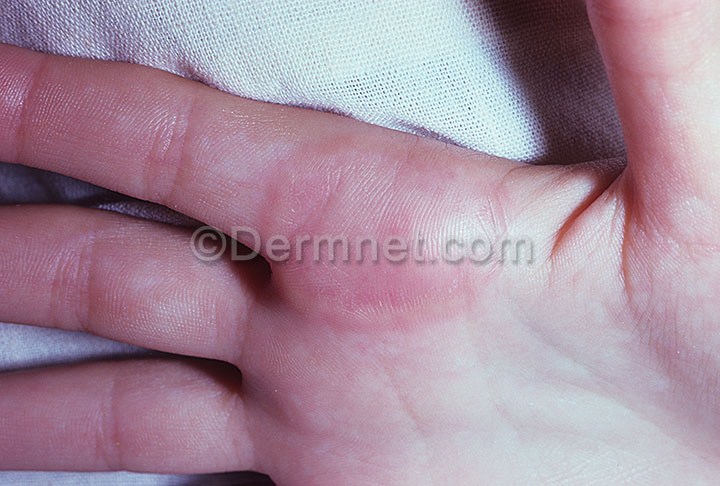
Disease: Systemic Disease